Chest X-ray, PA view. Patient: 44 years old, sex F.
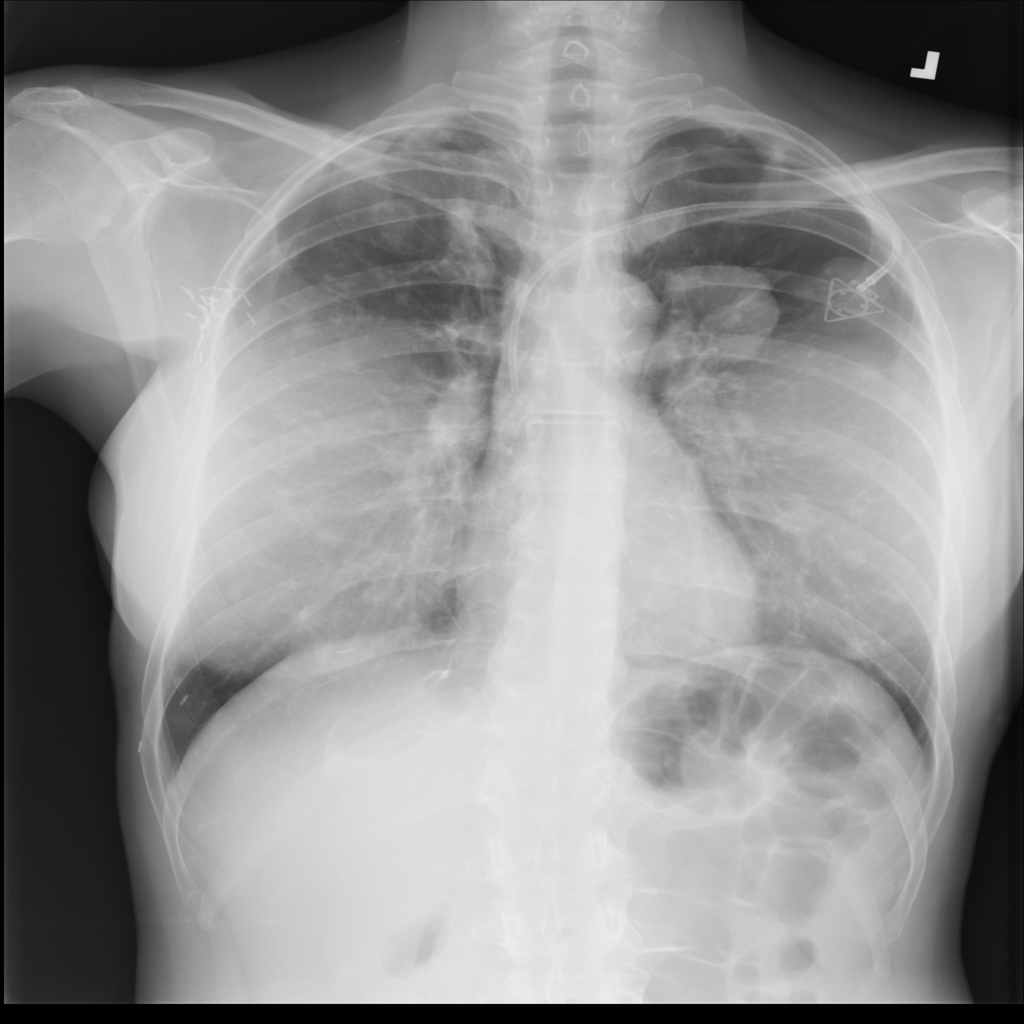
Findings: Mass, Nodule, Pleural_Thickening